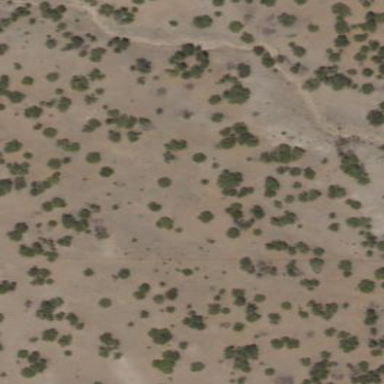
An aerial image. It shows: Area covered in scrub vegetation.